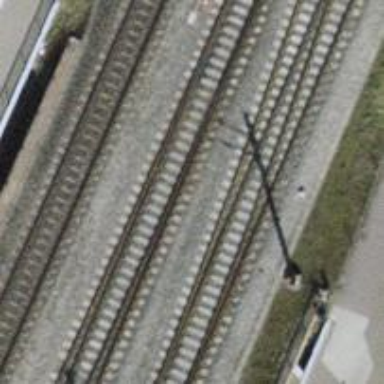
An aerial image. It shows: Junction on the railway.